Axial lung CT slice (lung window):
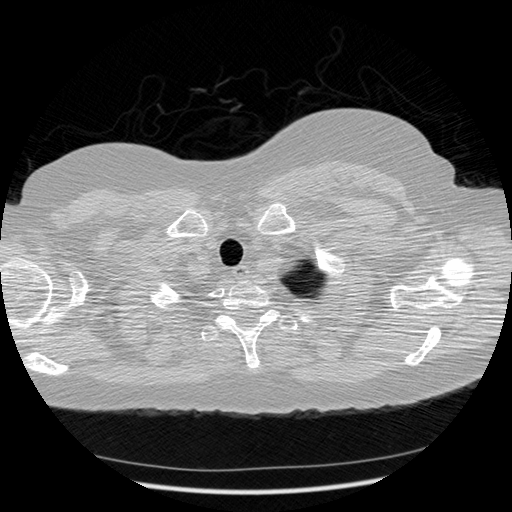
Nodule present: no